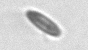
Label: pennate